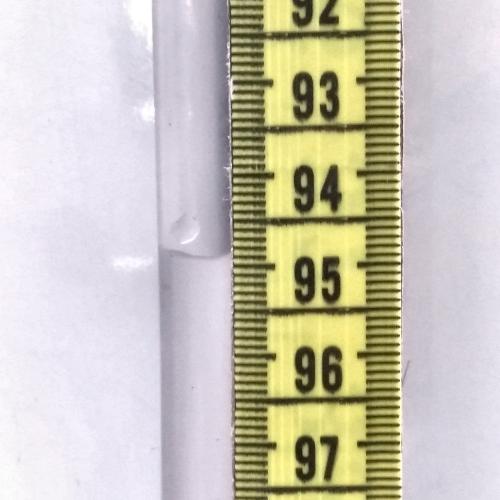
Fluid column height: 94.9 cm